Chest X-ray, AP view. Patient: 49 years old, sex M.
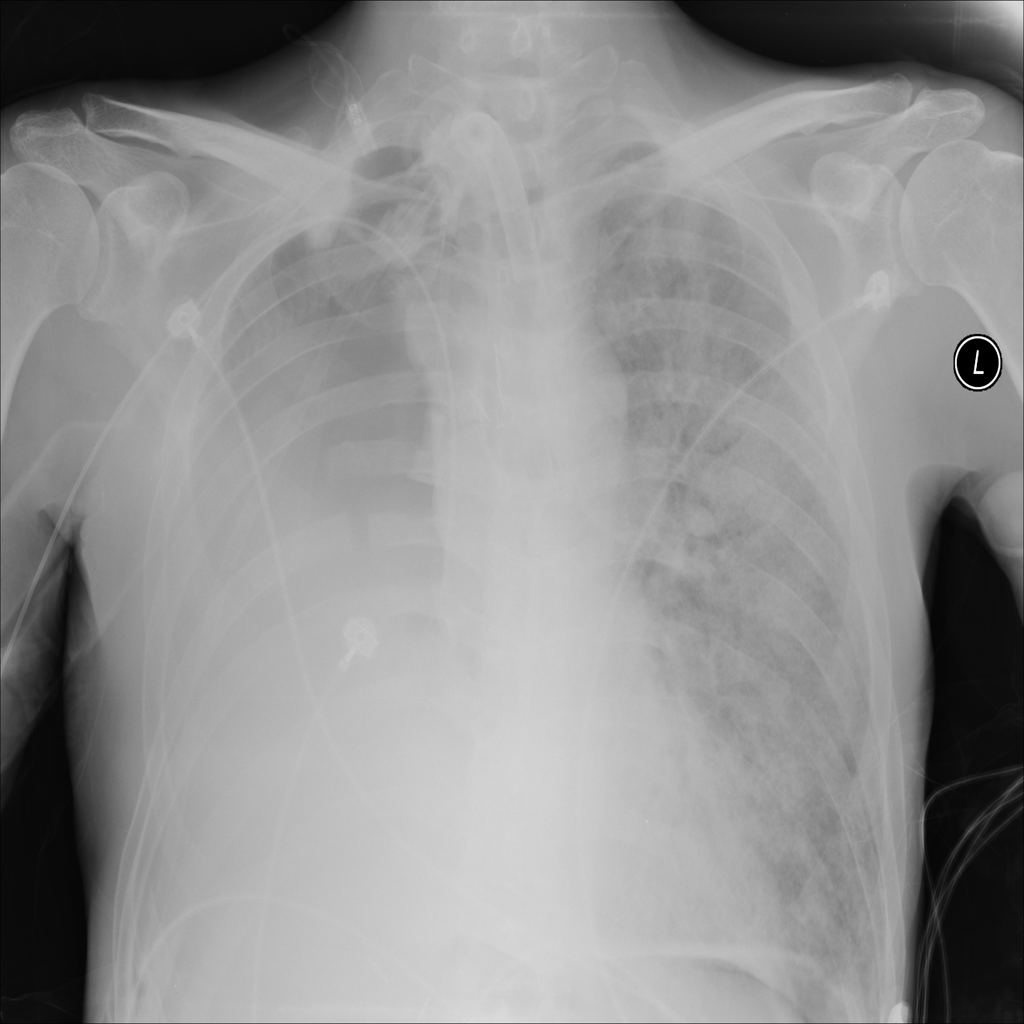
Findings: Infiltration